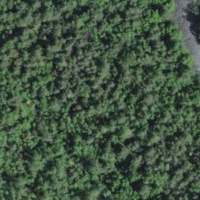
EUNIS habitat code: 43
Species observed at this site:
Cephalanthera damasonium